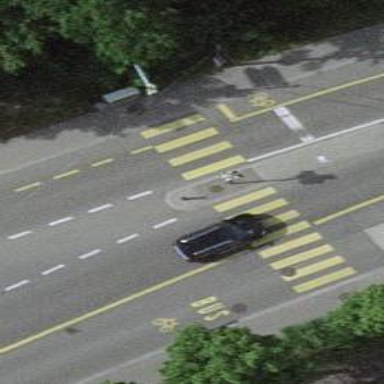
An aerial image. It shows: Kerb serving as barrier.